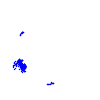
Particle: kaon